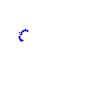
Particle: proton